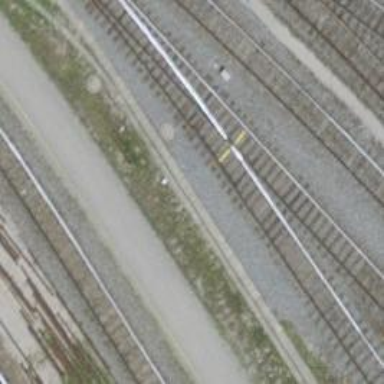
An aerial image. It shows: Single-track electrified railway yard with contact line electrification.